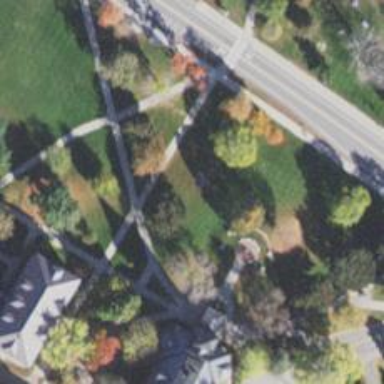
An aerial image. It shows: Memorial site with historic significance.